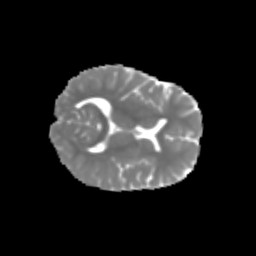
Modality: MD
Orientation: axial
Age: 7
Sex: female
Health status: healthy